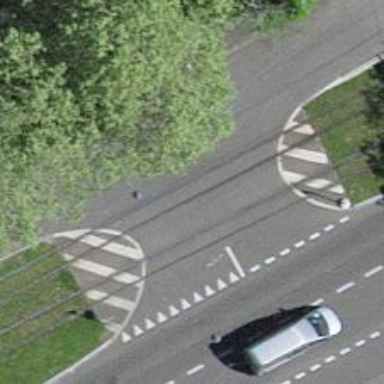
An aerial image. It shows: Crossing for the railway.